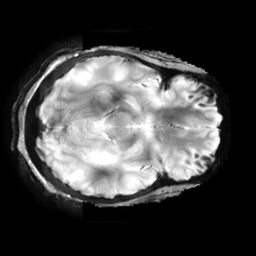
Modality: T2starw
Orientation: axial
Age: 35
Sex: female
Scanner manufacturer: ge
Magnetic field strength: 3 T
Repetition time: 0.65 s
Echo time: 0.02 s